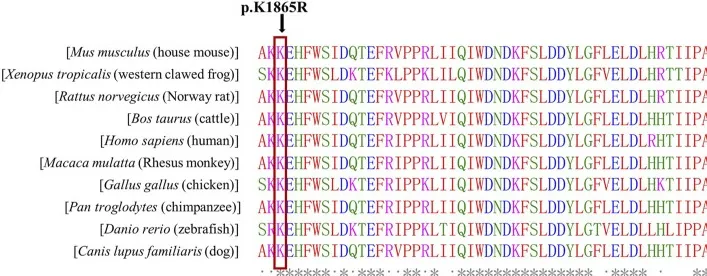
Validation of the missense variant of MYOF in the patient. (B) The location of the variant in the protein structure of MYOF. The arrow indicated the mutated site.
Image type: chart (chart)